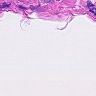
Metastatic tissue present: no